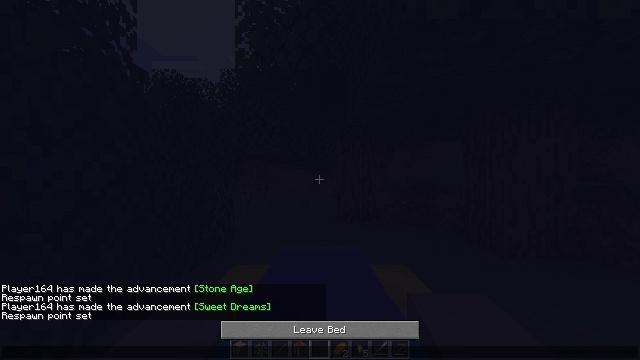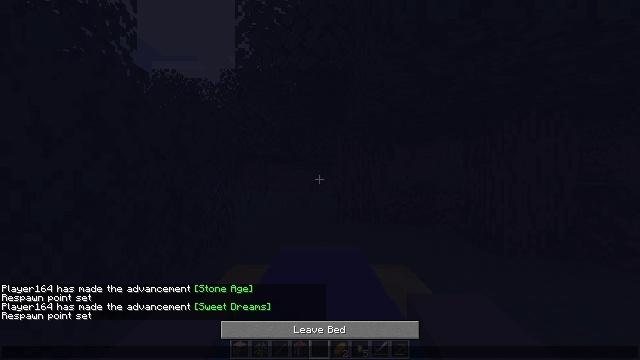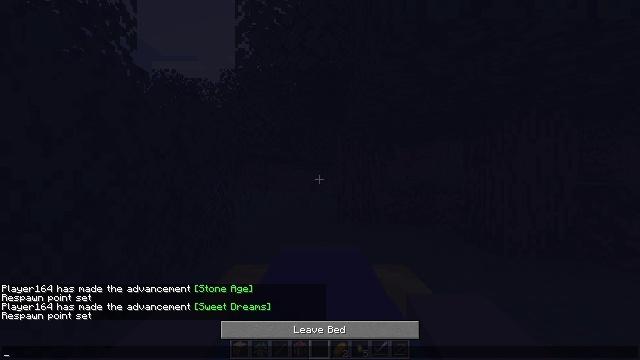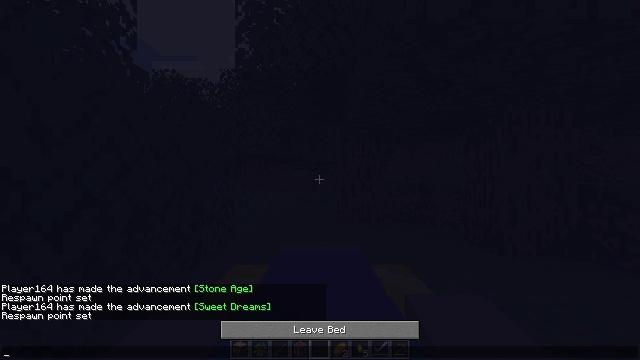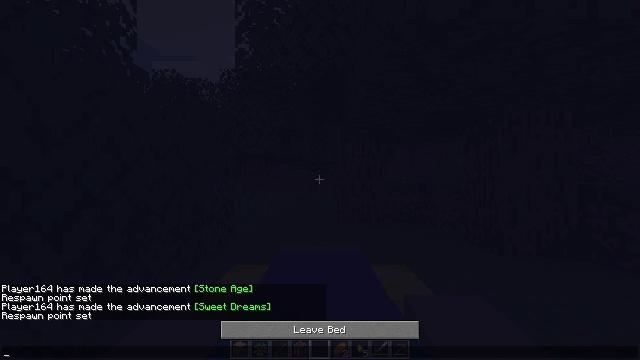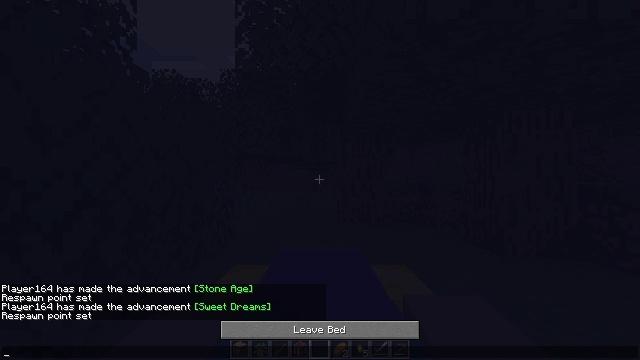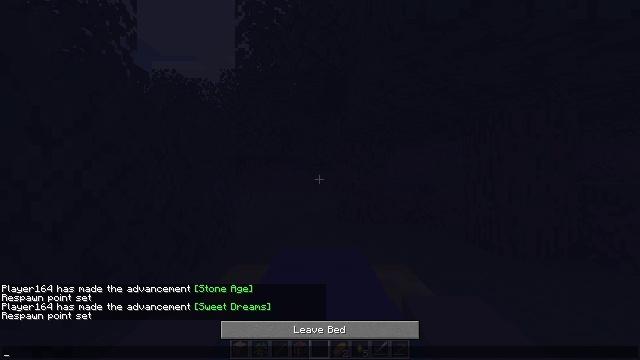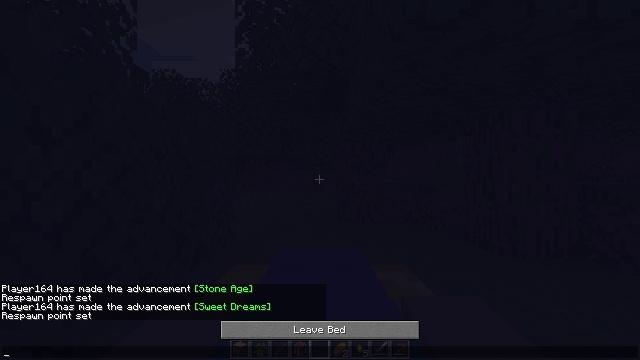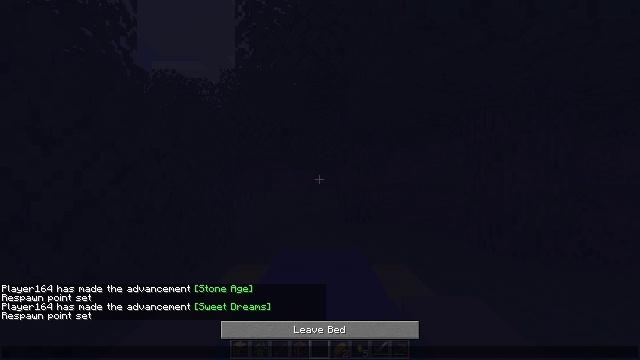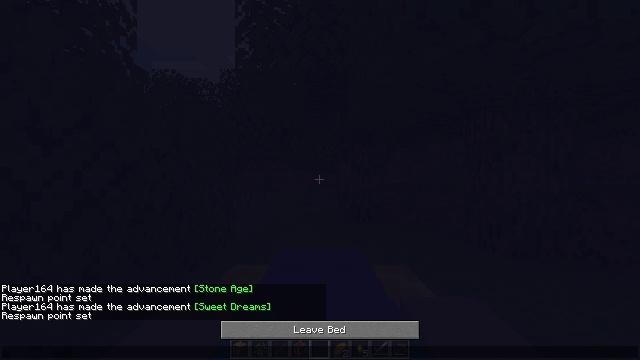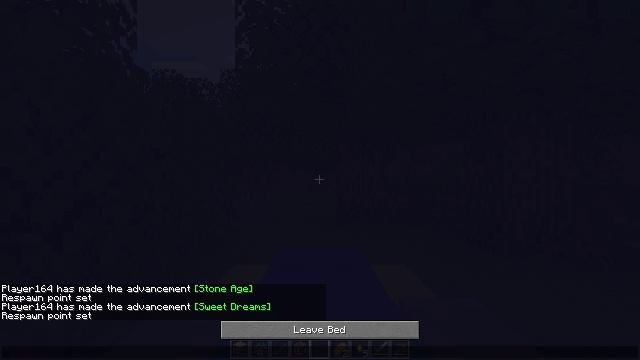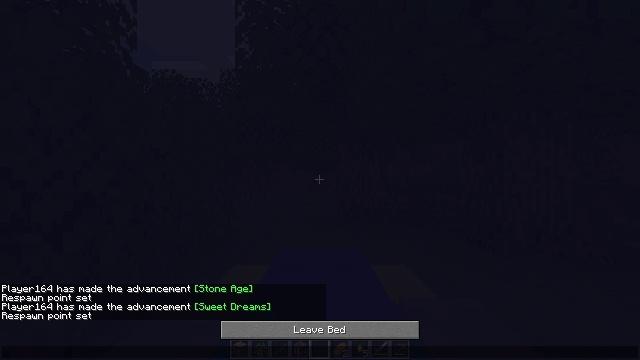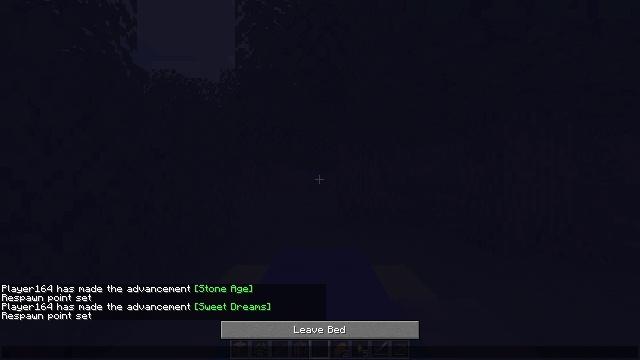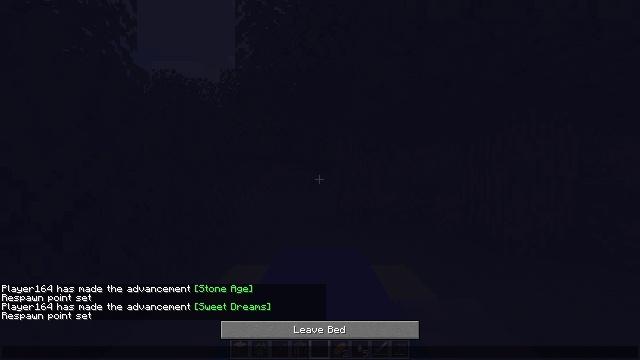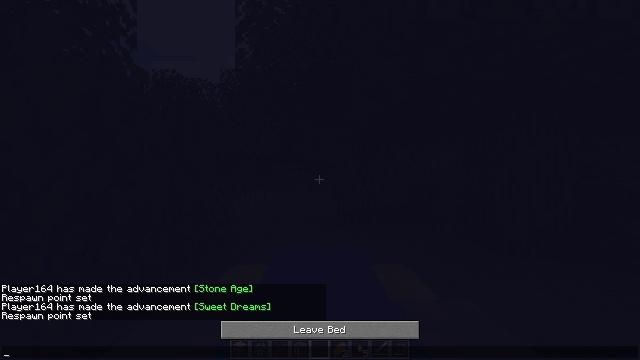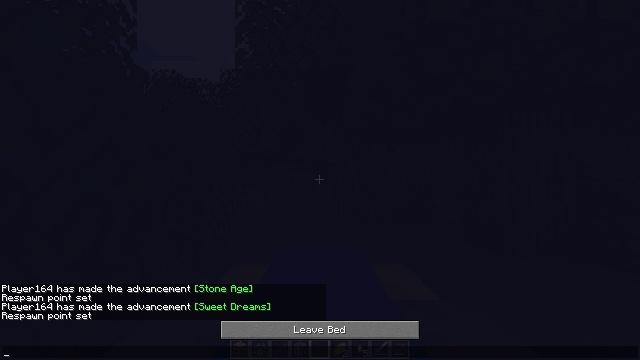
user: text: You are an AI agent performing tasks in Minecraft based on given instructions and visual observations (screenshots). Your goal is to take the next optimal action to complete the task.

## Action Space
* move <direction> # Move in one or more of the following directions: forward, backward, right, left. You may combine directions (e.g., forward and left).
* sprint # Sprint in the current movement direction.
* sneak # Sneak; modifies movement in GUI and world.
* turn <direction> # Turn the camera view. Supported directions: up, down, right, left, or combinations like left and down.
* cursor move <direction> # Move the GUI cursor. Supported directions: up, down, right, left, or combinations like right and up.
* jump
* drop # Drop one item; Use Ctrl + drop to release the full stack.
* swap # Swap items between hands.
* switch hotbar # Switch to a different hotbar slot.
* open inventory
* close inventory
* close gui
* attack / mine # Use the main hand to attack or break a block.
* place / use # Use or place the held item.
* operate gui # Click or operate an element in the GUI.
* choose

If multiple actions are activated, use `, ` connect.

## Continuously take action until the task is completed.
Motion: motion action
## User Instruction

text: Collect the yellow bed from its place.
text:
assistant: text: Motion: no_op
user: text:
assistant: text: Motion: no_op
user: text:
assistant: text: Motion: no_op
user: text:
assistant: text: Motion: no_op
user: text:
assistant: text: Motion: no_op
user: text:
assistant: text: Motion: no_op
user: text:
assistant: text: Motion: no_op
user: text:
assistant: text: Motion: no_op
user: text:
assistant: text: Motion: no_op
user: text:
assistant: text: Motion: no_op
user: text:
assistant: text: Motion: no_op
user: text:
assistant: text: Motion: no_op
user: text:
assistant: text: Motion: no_op
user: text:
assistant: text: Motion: no_op
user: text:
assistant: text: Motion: no_op
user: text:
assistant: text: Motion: no_op
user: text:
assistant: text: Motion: no_op
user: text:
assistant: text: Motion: no_op
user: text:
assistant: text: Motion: no_op
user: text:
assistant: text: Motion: close gui
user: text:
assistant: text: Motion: no_op
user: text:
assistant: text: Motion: no_op
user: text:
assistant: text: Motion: no_op
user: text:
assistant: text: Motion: no_op
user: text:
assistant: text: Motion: no_op
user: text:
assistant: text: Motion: no_op
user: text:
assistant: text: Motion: no_op
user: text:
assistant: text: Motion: no_op
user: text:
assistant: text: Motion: no_op
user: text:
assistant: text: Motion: no_op